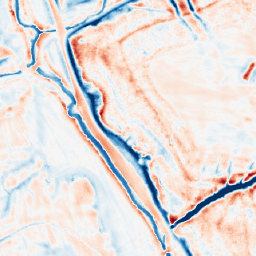
Category: edge_preserving
Decomposition family: bilateral
Decomposition parameters: d: 21
sigma_color: 150
sigma_space: 50
Upsampling method: area
Upsampling parameters: scale: 2
Upsampling scale: 2